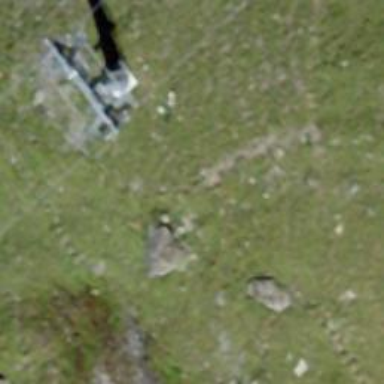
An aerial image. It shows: Pylon for aerialway.